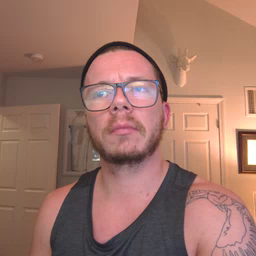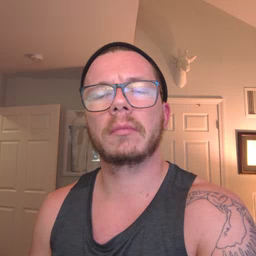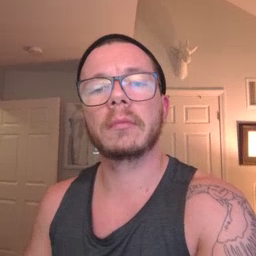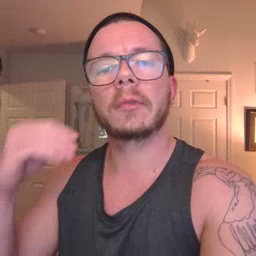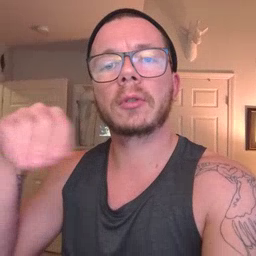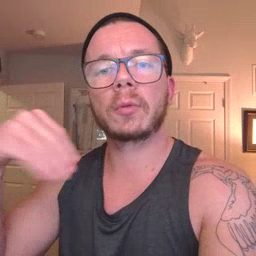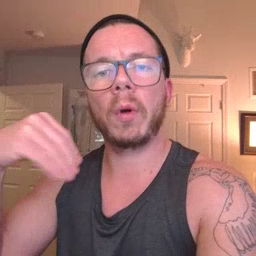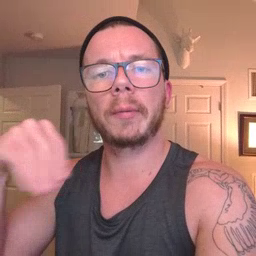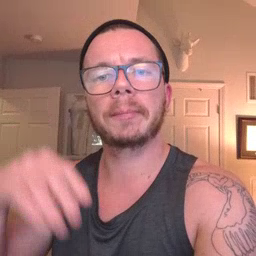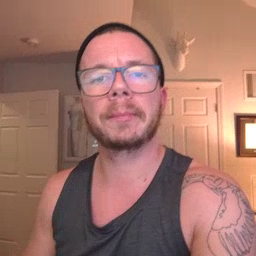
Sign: store